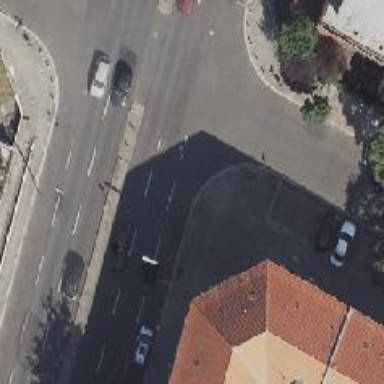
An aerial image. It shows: Secondary road with asphalt surface.